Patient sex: M
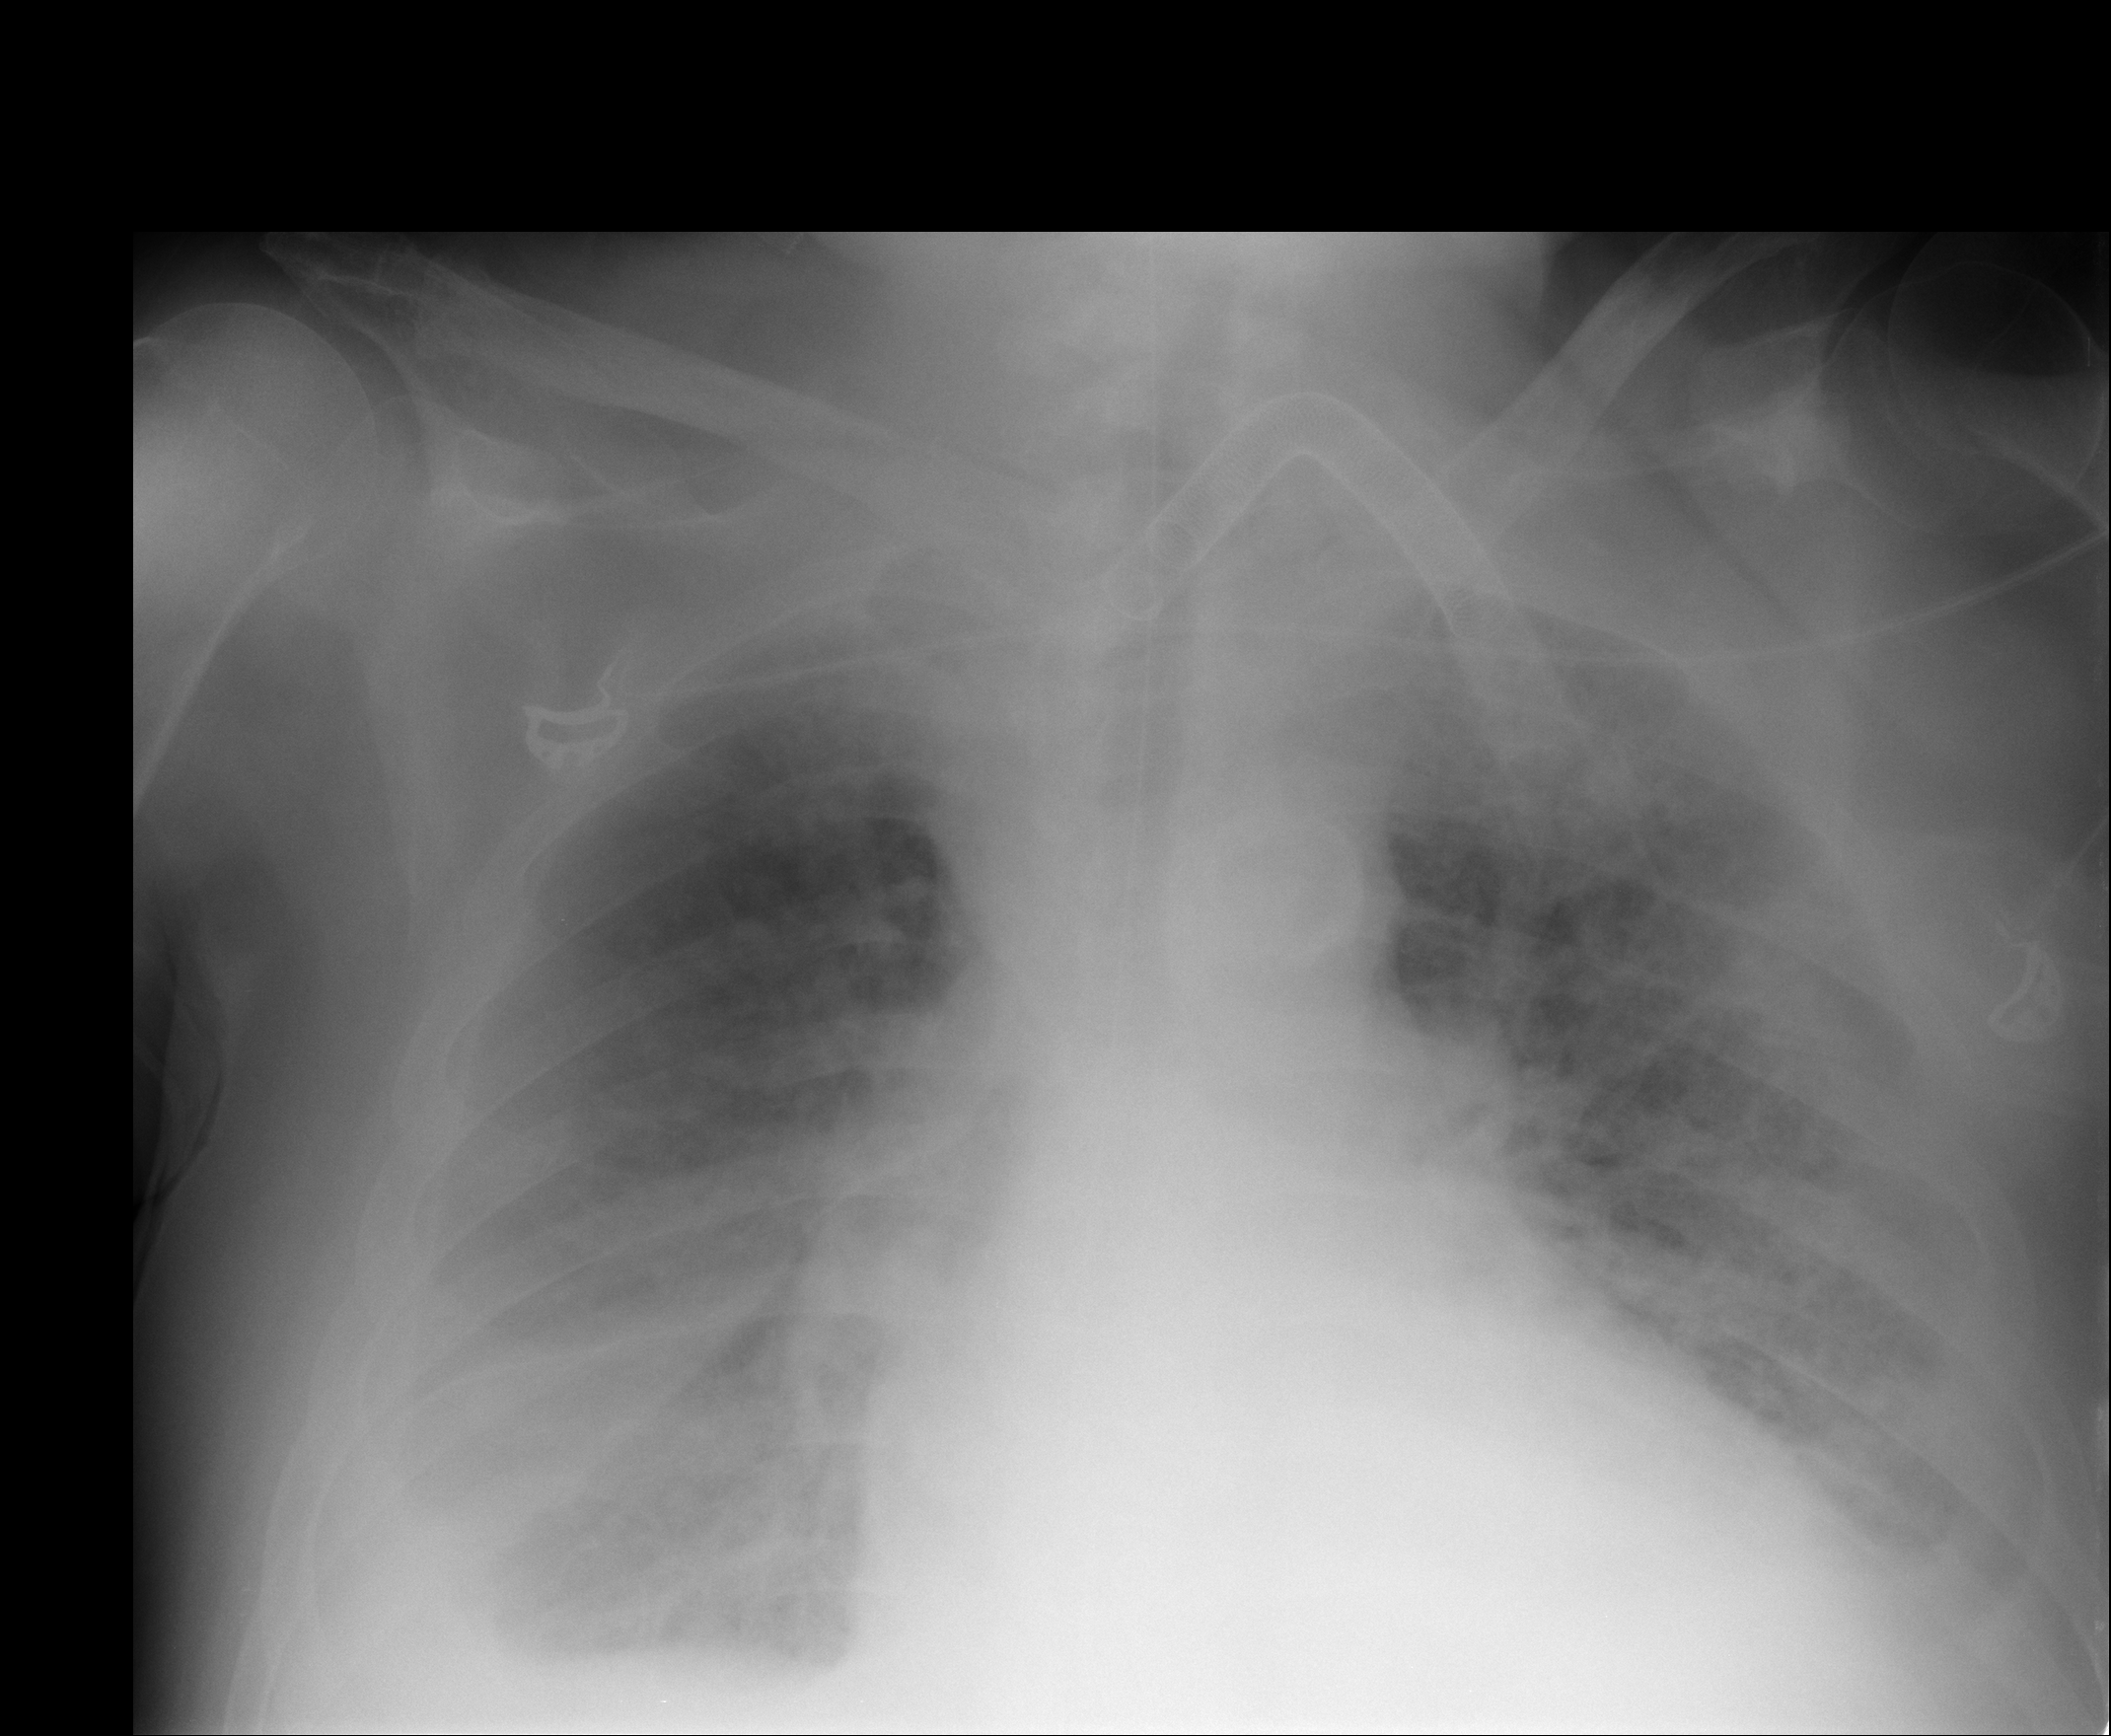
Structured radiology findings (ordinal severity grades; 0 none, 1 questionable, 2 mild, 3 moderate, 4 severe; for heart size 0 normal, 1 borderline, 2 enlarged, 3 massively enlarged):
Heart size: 2
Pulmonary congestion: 3
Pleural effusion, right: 3
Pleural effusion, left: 2
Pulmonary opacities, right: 2
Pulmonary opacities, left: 3
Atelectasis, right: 2
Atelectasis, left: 3